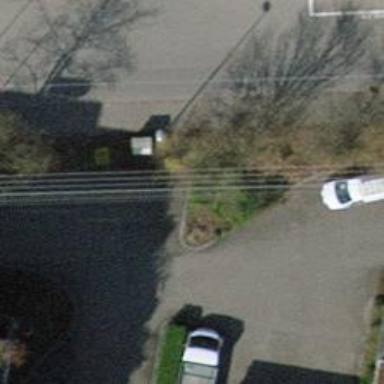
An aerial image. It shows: Power utility street cabinet.